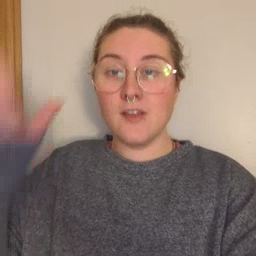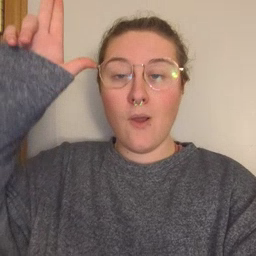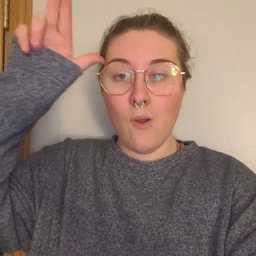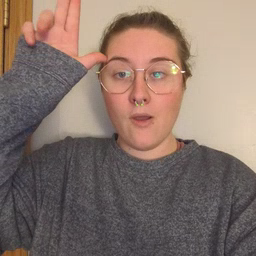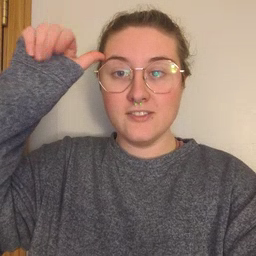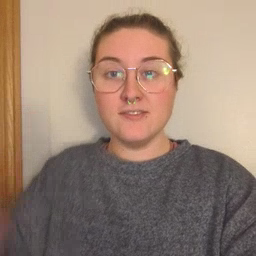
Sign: horse